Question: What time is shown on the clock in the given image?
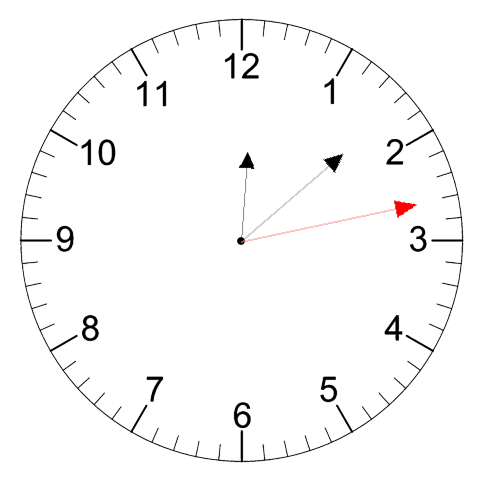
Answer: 12:08:13